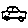
Label: car